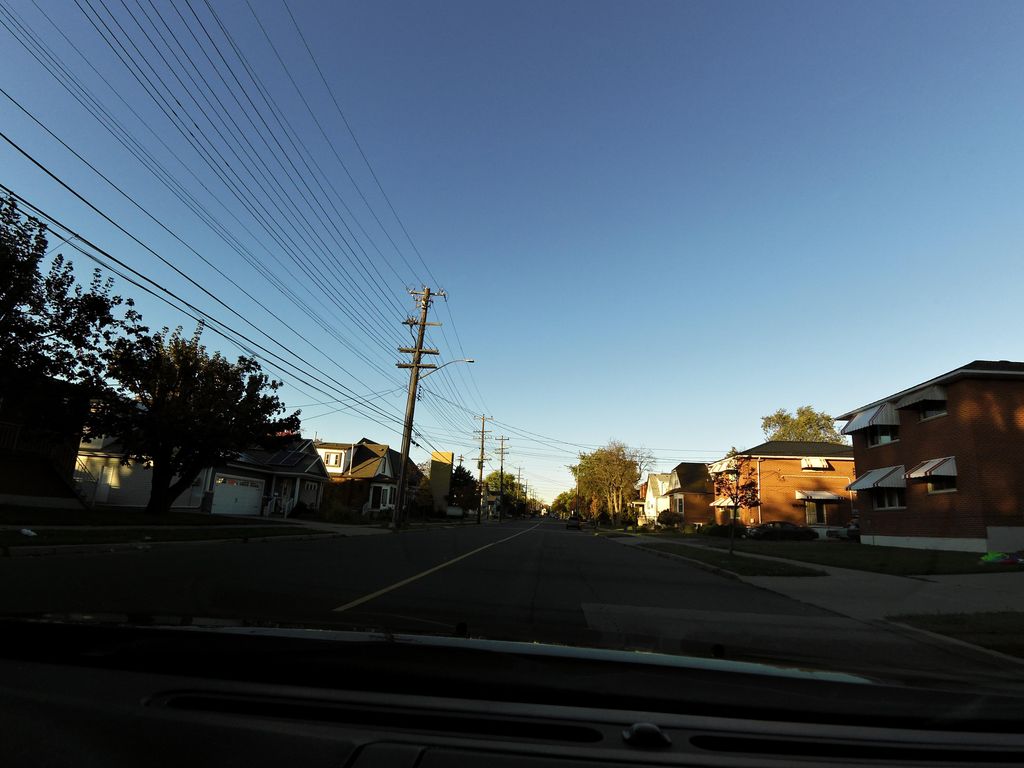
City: hamilton